Question: I have made a little program in java (with NetBean) that uses libnodave libraries <URL>.

This is my main class. As you can see the connection request is performed only once at the 9th line:
'''
private int area;
private long secondo=0;
public MachCtrl() {
initComponents();
Mradio.setSelected(true);
db.setText("0");
db.setEnabled(false);
area=Nodave.FLAGS;
DataIsoTCP.Start("172.17.5.31");
ActionListener listener = new ActionListener(){
@Override
public void actionPerformed(ActionEvent evt) {
long start, elapsedTime;
if(type.getSelectedItem().toString()=="float"){
start = System.nanoTime();
float r=(float)DataIsoTCP.Read(area, type.getSelectedItem().toString(), Integer.parseInt(db.getText()), Integer.parseInt(address.getText()), Integer.parseInt(bit.getSelectedItem().toString()));
elapsedTime = System.nanoTime() - start;
value.setText(Float.toString(r));
dt.setText(Long.toString(Math.round(elapsedTime/<PHONE>)));
}
if(type.getSelectedItem().toString()=="double"){
start = System.nanoTime();
long r=(long)DataIsoTCP.Read(area, type.getSelectedItem().toString(), Integer.parseInt(db.getText()), Integer.parseInt(address.getText()), Integer.parseInt(bit.getSelectedItem().toString()));
elapsedTime = System.nanoTime() - start;
value.setText(Long.toString(r));
dt.setText(Long.toString(Math.round(elapsedTime/<PHONE>)));
}
if(type.getSelectedItem().toString()=="word"){
start = System.nanoTime();
long r=(long)DataIsoTCP.Read(area, type.getSelectedItem().toString(), Integer.parseInt(db.getText()), Integer.parseInt(address.getText()), Integer.parseInt(bit.getSelectedItem().toString()));
elapsedTime = System.nanoTime() - start;
value.setText(Long.toString(r));
dt.setText(Long.toString(Math.round(elapsedTime/<PHONE>)));
}
if(type.getSelectedItem().toString()=="byte"){
start = System.nanoTime();
byte r=(byte)DataIsoTCP.Read(area, type.getSelectedItem().toString(), Integer.parseInt(db.getText()), Integer.parseInt(address.getText()), Integer.parseInt(bit.getSelectedItem().toString()));
elapsedTime = System.nanoTime() - start;
value.setText(Integer.toString(r));
dt.setText(Long.toString(Math.round(elapsedTime/<PHONE>)));
}
if(type.getSelectedItem().toString()=="bit"){
start = System.nanoTime();
byte r=(byte)DataIsoTCP.Read(area, type.getSelectedItem().toString(), Integer.parseInt(db.getText()), Integer.parseInt(address.getText()), Integer.parseInt(bit.getSelectedItem().toString()));
elapsedTime = System.nanoTime() - start;
value.setText(Integer.toString(r));
dt.setText(Long.toString(Math.round(elapsedTime/<PHONE>)));
}
interval.setText(Long.toString((System.nanoTime() - secondo)/<PHONE>));
secondo = System.nanoTime();
}
};
Timer timert = new Timer(500,listener);
timert.start();
}
'''
And this is the DataIsoTCP class, that contains the read function. As you can see is simply a "readBytes()" request, there are no heavy operations that could delay the code execution.
'''
package examples;
import PLC.Nodave;
import PLC.PLCinterface;
import PLC.TCPConnection;
import java.io.IOException;
import java.io.InputStream;
import java.io.OutputStream;
import java.net.Socket;
import java.nio.ByteBuffer;
import java.nio.ByteOrder;
public class DataIsoTCP {
public static boolean Connection = false;
private static int i, j;
public static byte b, b1, b2, b3;
public static long a, c;
//private static float d, e, f;
private static char buf[];
public static byte buf1[];
public static PLCinterface di;
public static TCPConnection dc;
public static Socket sock;
private static int slot;
public static byte[] by;
public static String IP;
DataIsoTCP(String host) {
IP = host;
//Nodave.Debug=Nodave.DEBUG_ALL;
buf = new char[Nodave.OrderCodeSize];
buf1 = new byte[Nodave.PartnerListSize];
try {
sock = new Socket(host, 102);
} catch (IOException e) {
System.out.println(e);
}
}
public static void Start(String adres) {
Nodave.Debug=Nodave.DEBUG_ALL^(Nodave.DEBUG_IFACE|Nodave.DEBUG_SPECIALCHARS);
DataIsoTCP tp = new DataIsoTCP(adres);
DataIsoTCP.StartConnection();
}
public static void StartConnection() {
Connection = false;
OutputStream oStream = null;
InputStream iStream = null;
slot = 2;
if (sock != null) {
try {
oStream = sock.getOutputStream();
} catch (IOException e) {
System.out.println(e);
}
try {
iStream = sock.getInputStream();
} catch (IOException e) {
System.out.println(e);
}
di = new PLCinterface(
oStream,
iStream,
"IF1",
0,
Nodave.PROTOCOL_ISOTCP);
dc = new TCPConnection(di, 0, slot);
int res = dc.connectPLC();
if (0 == res) {
Connection = true;
System.out.println("Connection OK ");
} else {
System.out.println("No connection");
}
}
}
public static void StopConnection() {
if (Connection == true) {
Connection = false;
dc.disconnectPLC();
di.disconnectAdapter();
}
}
public static float Read(int area, String type, int db, int address, int bit) {
int bytes;
if("float".equals(type)){
float r=0;
bytes=4;
int res = dc.readBytes(area, db, address, bytes, null);
if(res==0){
r=dc.getFloat();
}
return r;
}
else if("double".equals(type)){
float r=0;
bytes=4;
int res = dc.readBytes(area, db, address, bytes, null);
if(res==0){
r=dc.getU32();
}
return r;
}
else if("word".equals(type)){
int r=0;
bytes=2;
int res = dc.readBytes(area, db, address, bytes, null);
if(res==0){
r=dc.getWORD();
}
return r;
}
else if("byte".equals(type)){
int r=0;
bytes=1;
int res = dc.readBytes(area, db, address, bytes, null);
if(res==0){
r=dc.getBYTE();
}
return r;
}
else if("bit".equals(type)){
int r=0;
bytes=1;
int res = dc.readBytes(area, db, address, bytes, null);
if(res==0){
r=dc.getBYTE();
}
return (r >> bit)&1;
}else{
return 0;
}
}
}
'''
I would need to read data at least every 250ms, then the duration of the read operation should be halved. Someone managed to accelerate this operation?
Thankyou for your help!
Stefano
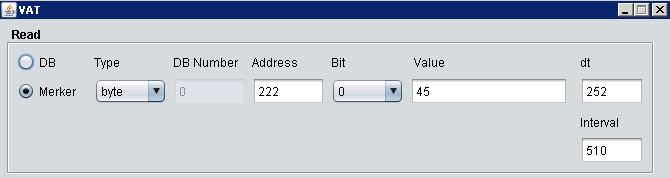
Answer: I've tried also with VB libraries, with the same result. I've tried with both PLCSIM and IM151-8. The result is the same. I've tried also simulating CPU315 and CPU317 without success. After contacting Siemens support, it seems to be a PLC response delay, introduced by PLC cyclic operation (maybe for safeguarding Siemens products). This answer didn't satisfied me, so I'm going to try different ways for having PLC response quickly.